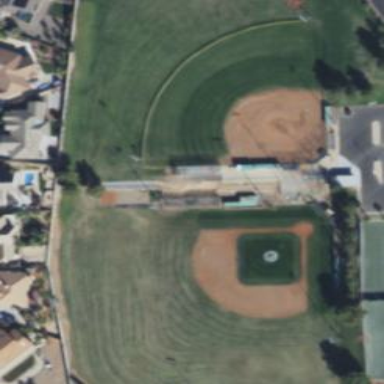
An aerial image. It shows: Baseball pitch for leisure and sports activities.